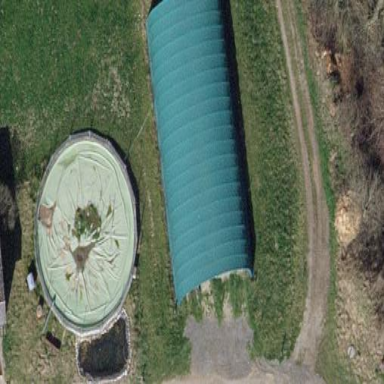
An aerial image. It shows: Greenhouse.